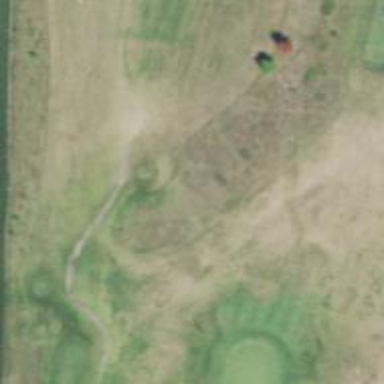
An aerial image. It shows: Golf fairway in the image.